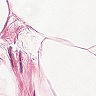
Metastatic tissue present: no